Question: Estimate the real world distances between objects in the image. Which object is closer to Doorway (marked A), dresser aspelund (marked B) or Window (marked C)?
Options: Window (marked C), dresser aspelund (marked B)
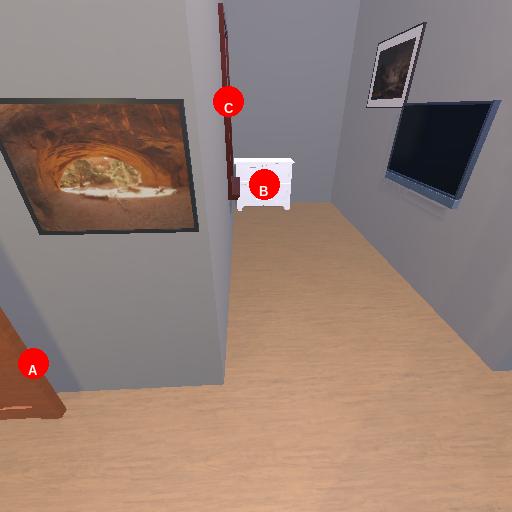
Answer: Window (marked C)